Platform: macOS
Application: Arc Browser
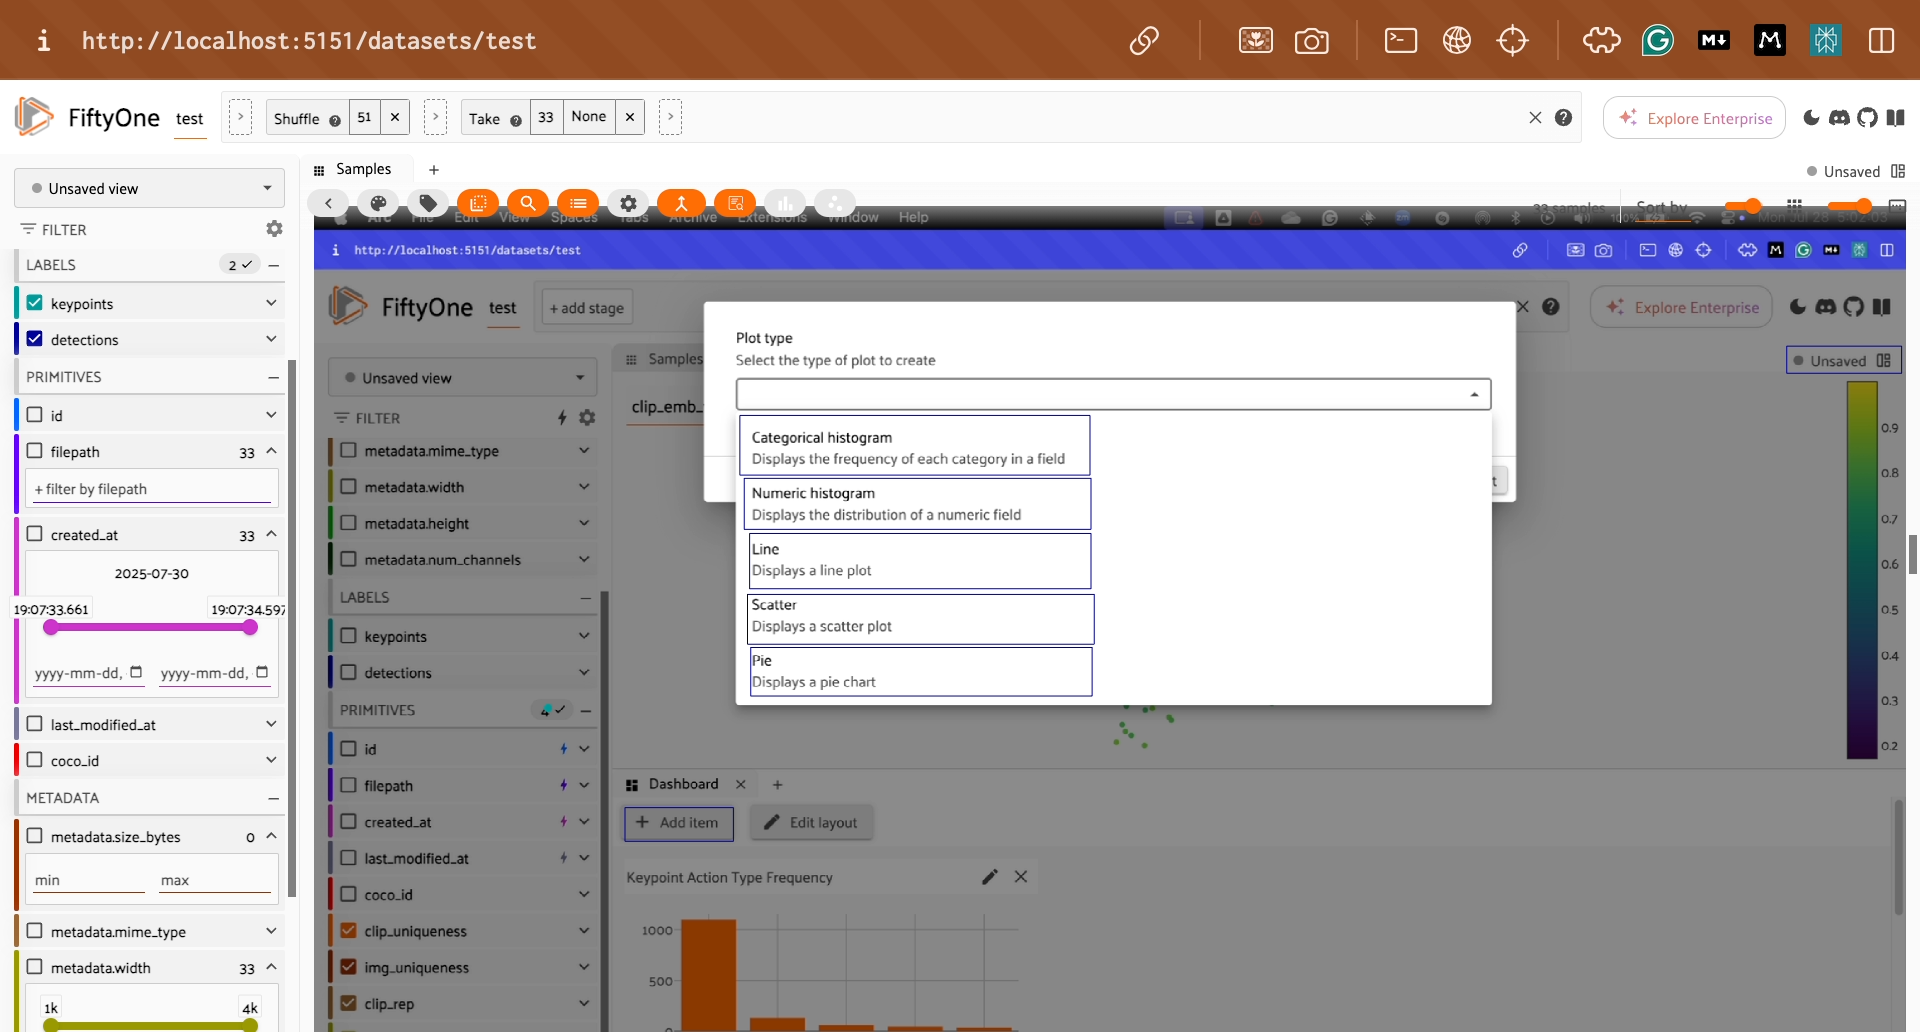
task_description: Hide available filter options for the filepath field
action_type: click
element_info: Icon
steps_since_start: 1